Question: I hope to explain what I need in the right way.
I have to work with a huge number of data.
Those dataset are ordered in the same way and I need to take the same info from all.
The problem is that I am not able to set the cell in the formulas without editing all the formulas.
In the picture you can see that the dataset start at the line and it involved lines total
the formula is easy: =max(79:85) but I am not able to find an automatic way to set the interval.
The first item is the line "(start_dataset_line+5)" and the last one is "(first_item_line+total_numer_line)"
The formula shoud be =max(C$:C$)
but I do not know how to write the non fixed bold expression
Is it possible to set in automatically even with a macro?
Thanks

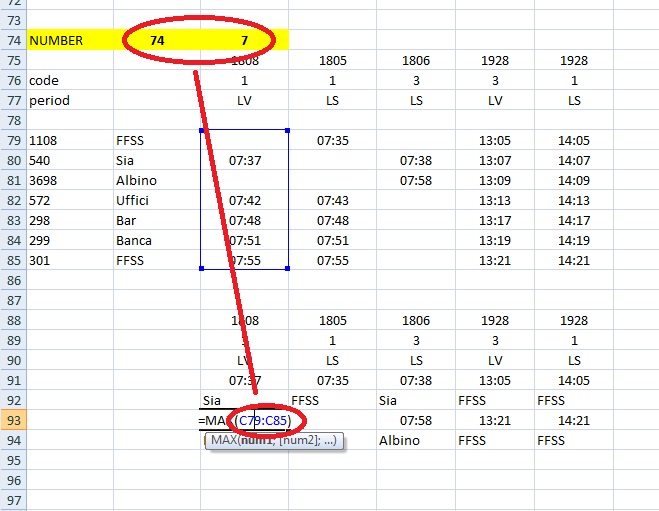
Answer: you should use the INDIRECT function to calculate the range.
In your case
'''
=MAX(INDIRECT("C"&B74+5&":C"&B74+4+C74))
'''
Buona fortuna con Excel :)